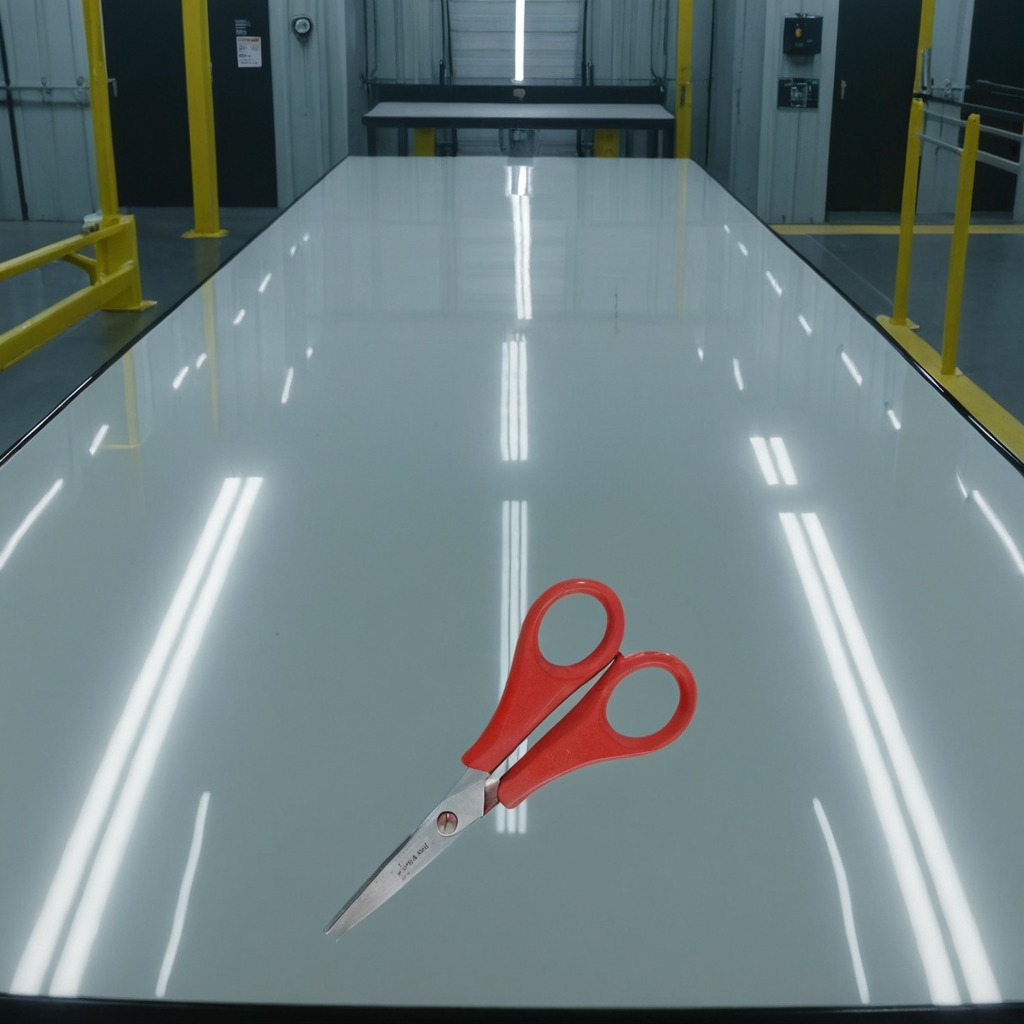
A scissor lying on a table in a ship maintenance bay industrial lighting.